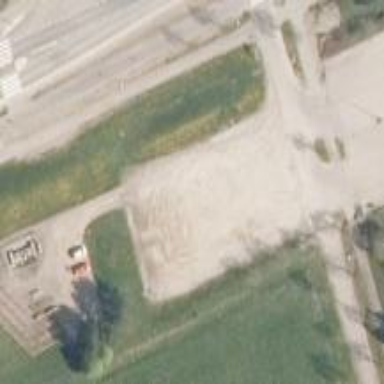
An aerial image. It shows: Unpaved parking area with surface parking facilities.